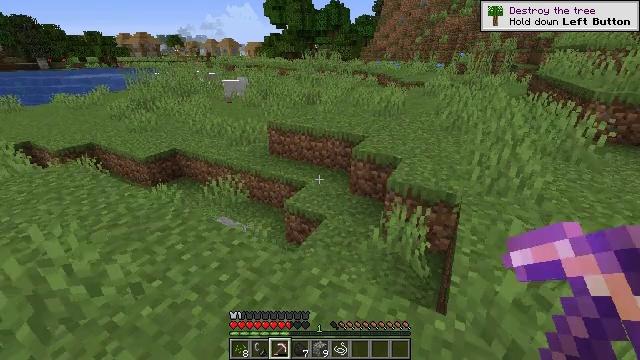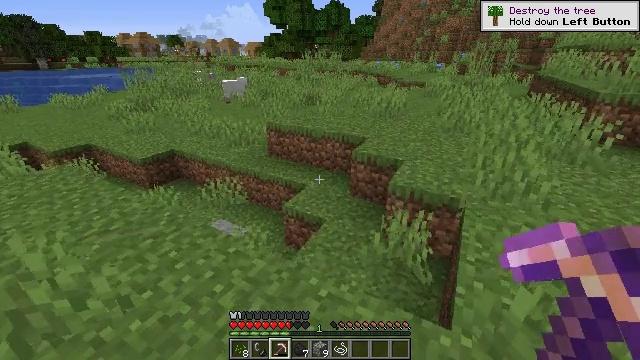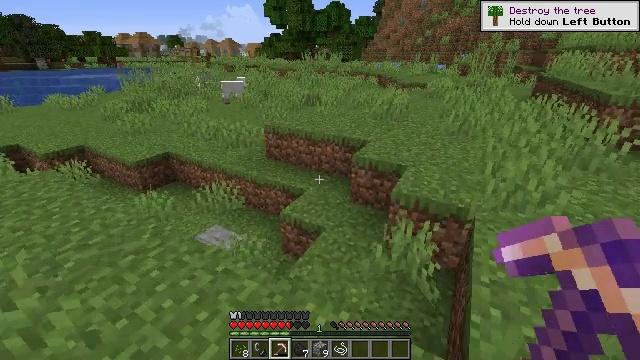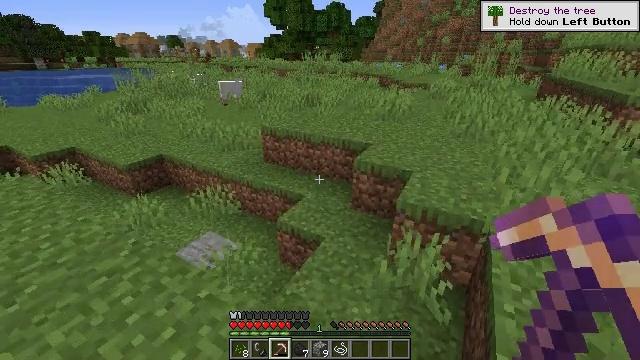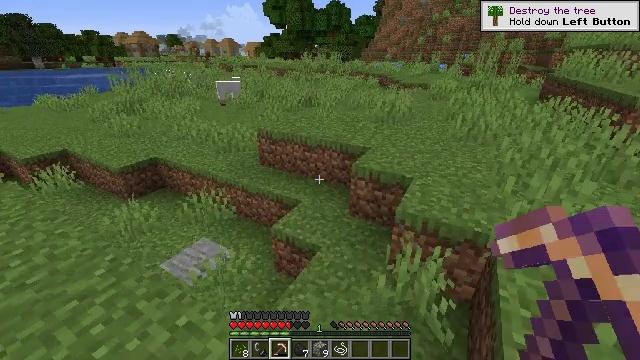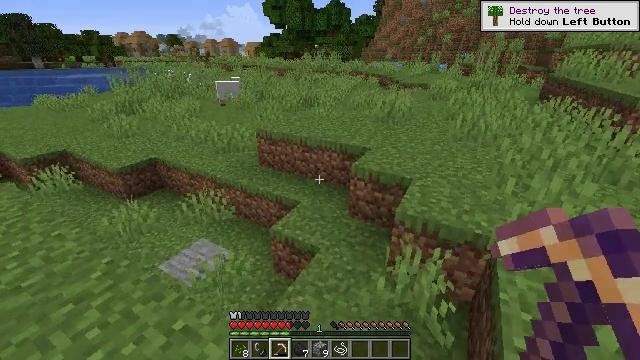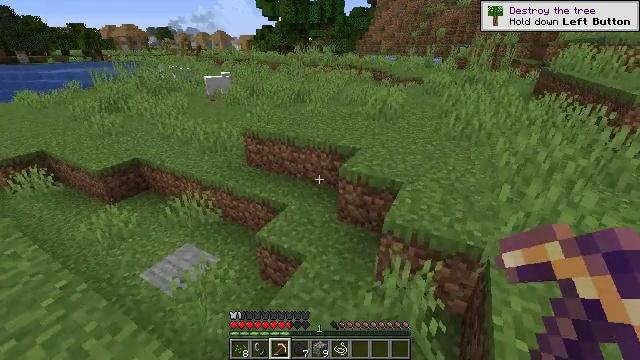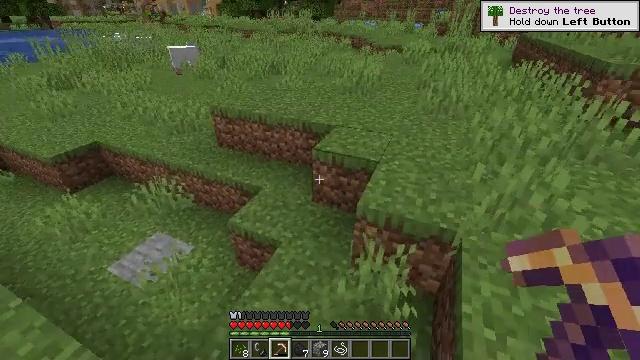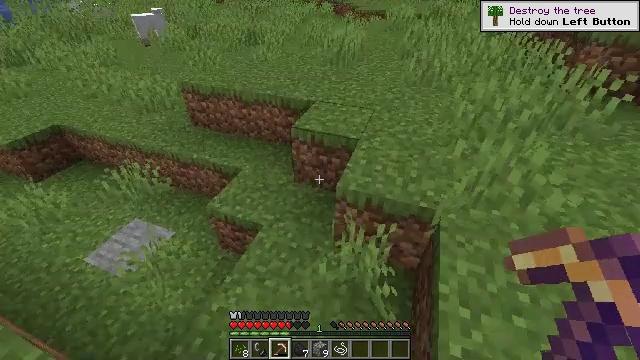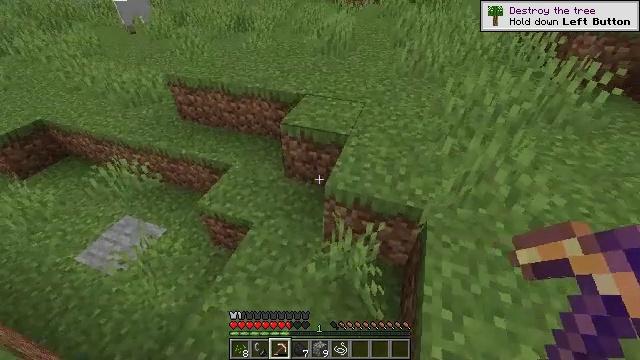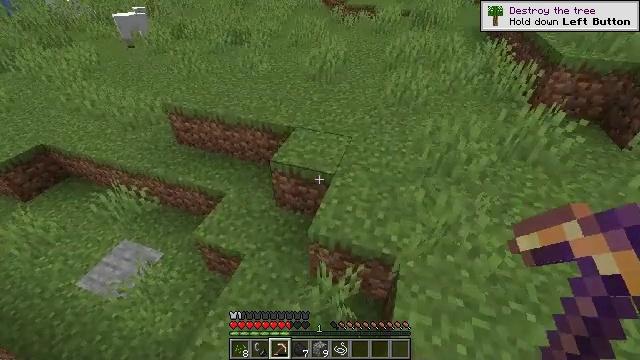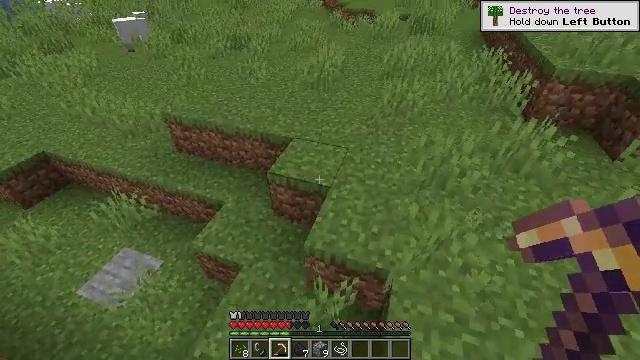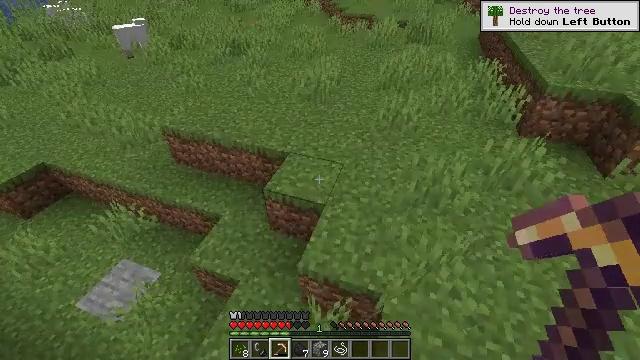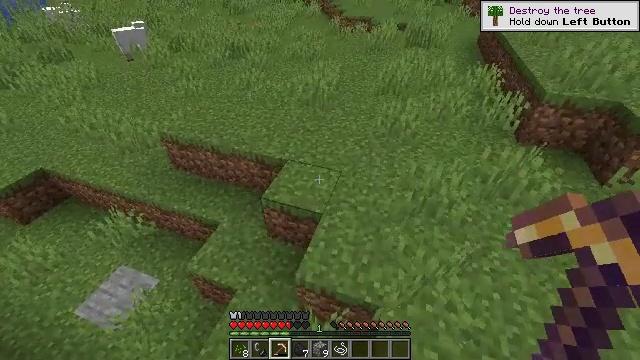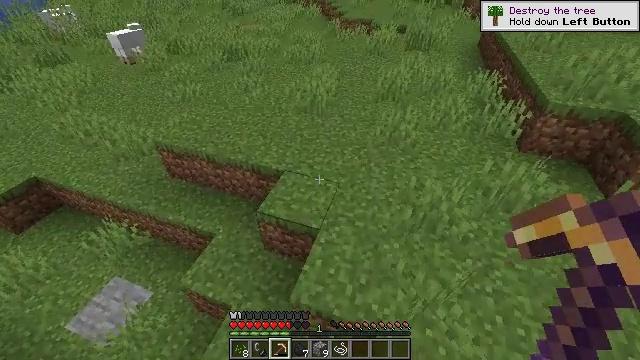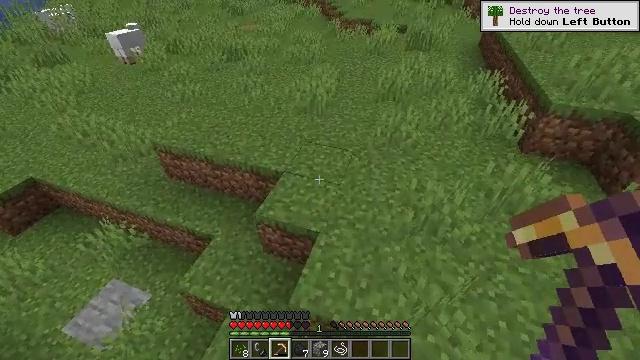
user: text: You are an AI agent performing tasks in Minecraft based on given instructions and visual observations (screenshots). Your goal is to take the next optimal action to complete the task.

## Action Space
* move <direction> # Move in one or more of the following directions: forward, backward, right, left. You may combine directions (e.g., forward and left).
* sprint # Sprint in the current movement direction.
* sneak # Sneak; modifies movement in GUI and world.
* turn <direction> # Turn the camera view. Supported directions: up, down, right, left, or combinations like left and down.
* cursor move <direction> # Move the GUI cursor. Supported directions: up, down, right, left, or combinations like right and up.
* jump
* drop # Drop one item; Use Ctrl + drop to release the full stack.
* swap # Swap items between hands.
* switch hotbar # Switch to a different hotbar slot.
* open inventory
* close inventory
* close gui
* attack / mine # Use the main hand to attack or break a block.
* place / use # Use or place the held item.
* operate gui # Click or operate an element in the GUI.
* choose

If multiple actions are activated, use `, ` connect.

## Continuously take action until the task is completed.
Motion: motion action
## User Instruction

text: Break the grass block.
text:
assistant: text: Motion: move forward
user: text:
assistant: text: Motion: move forward
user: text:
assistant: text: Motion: move forward
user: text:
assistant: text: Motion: move forward and move right
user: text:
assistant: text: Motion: move forward and move right
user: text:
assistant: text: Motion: move forward and move right, turn right and down
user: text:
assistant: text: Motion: move forward and move right, turn right and down
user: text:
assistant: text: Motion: move forward and move right, turn right and down
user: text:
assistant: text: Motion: move forward and move right, turn right and down, jump
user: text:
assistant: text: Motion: move forward and move right, jump
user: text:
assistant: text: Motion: move forward and move right, jump
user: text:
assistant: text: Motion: move forward and move left, jump
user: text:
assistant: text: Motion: move forward and move left, jump
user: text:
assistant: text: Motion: move forward and move left, jump
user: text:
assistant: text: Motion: move forward and move left, jump
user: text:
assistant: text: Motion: move forward and move left, jump
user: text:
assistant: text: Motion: move forward and move left, turn left, jump
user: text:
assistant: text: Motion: move forward and move left, turn left and up, jump
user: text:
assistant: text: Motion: move forward, turn left, jump
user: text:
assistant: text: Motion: move forward, turn left
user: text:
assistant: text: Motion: move forward, turn left and down
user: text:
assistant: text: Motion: move forward, turn left and down
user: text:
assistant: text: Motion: move forward, turn left and down
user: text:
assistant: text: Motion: move forward, turn left and down
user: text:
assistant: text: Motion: move forward, turn left
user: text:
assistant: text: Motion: move forward
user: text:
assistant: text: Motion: move forward
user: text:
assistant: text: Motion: move forward, turn right and down
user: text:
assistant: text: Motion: move forward, turn right and down
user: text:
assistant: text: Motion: move forward, turn right and down